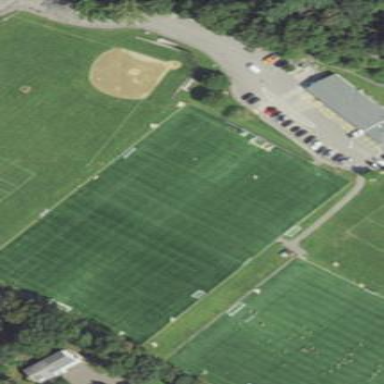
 suitable for soccer and American football."